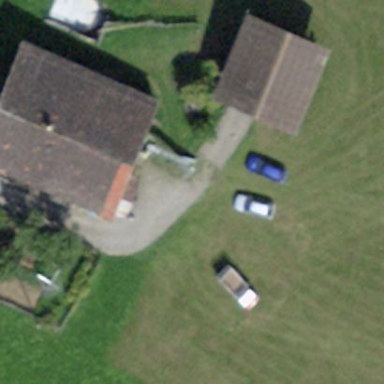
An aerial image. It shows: Farm building.